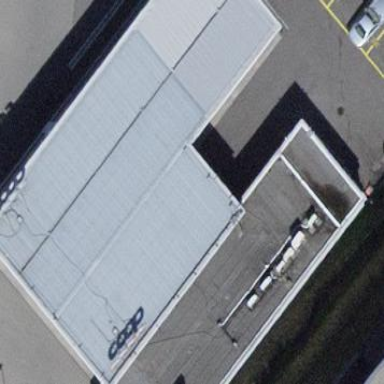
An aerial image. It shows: Convenience shop located within building.